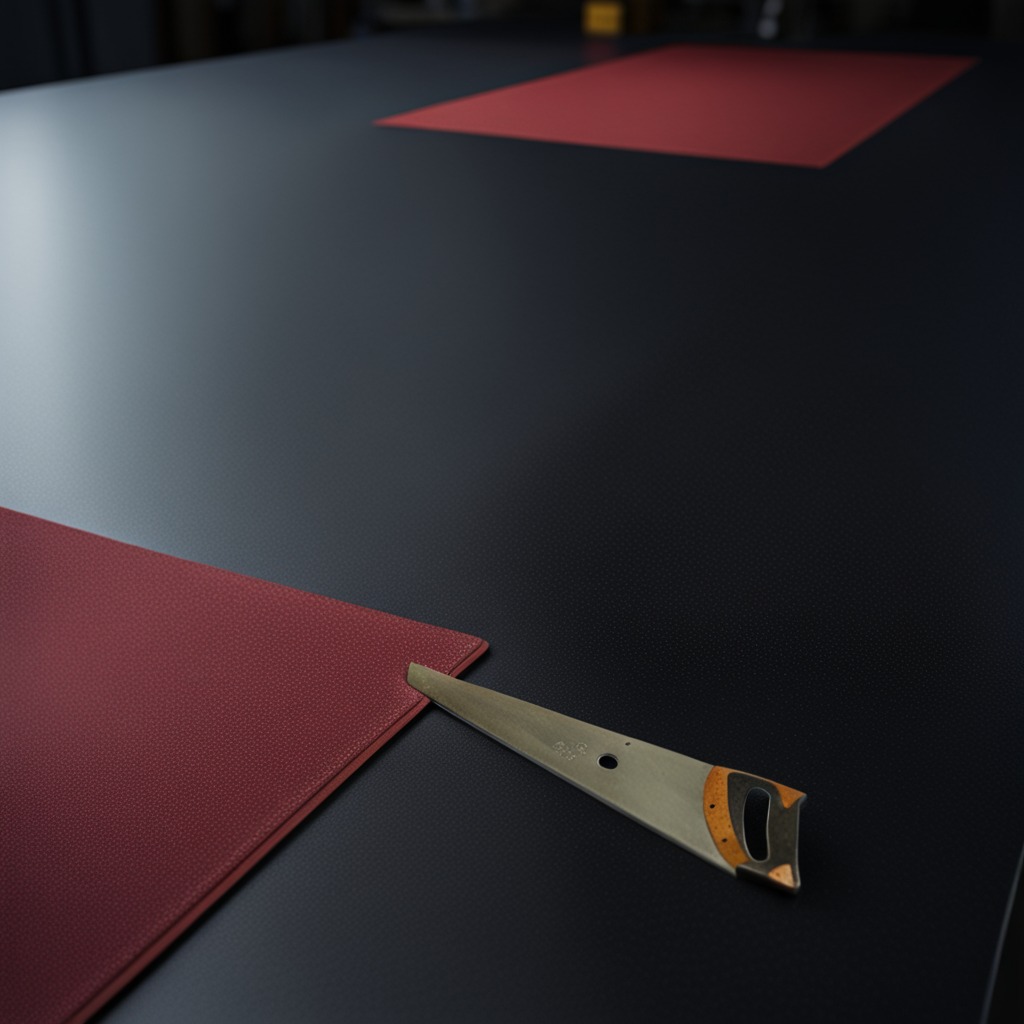
A metal saw lies on a clean granite tabletop inside a workshop at night.